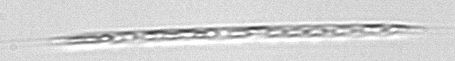
Label: Rhizosolenia